Question: How to see the value of AL Register.
I have changed the value of Ax register.
'''
AX 0000
:100
-r
AX=0100 BX=0000 CX=0000 DX=0000 SP=FFEE BP=0000 SI=0000 DI=0000
DS=0B38 ES=0B38 SS=0B38 CS=0B38 IP=0100 NV UP EI PL NZ NA PO NC
0B38:0100 B80100 MOV AX,0001
'''

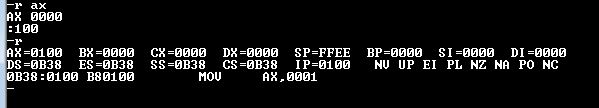
Answer: It is AX modulo 256. In the hexadecimal output, it is the two leftmost digits (00) in your case, that is why hexadecimal output is so practical in assembly.